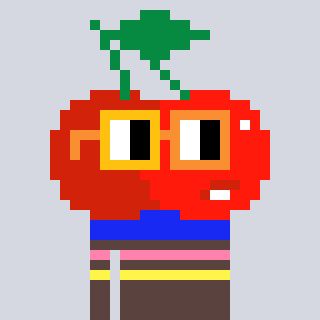
a pixel art character with square yellow and orange glasses, a cherry-shaped head and a darkbrown-colored body on a cool background